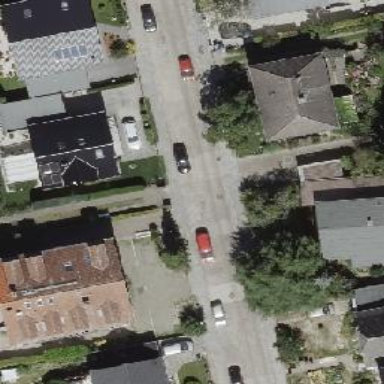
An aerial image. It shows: Residential road with concrete surface. Sidewalks are present on both sides.